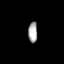
Tissue: prostate
Cell type: Myeloid cells
Senescence score: 0.7193
Nuclear area (px): 185
Mean DAPI intensity: 169.524